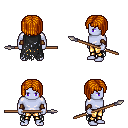
a pixel art fantasy rpg character, male body template, dark elf, purple skin, black tattered cape, gold greaves, dark blonde pageboy hairstyle, cloth bracers, spear, four views (front, back, left, right), 2x2 character sprite sheet, small pixel art, hard edges, no anti-aliasing